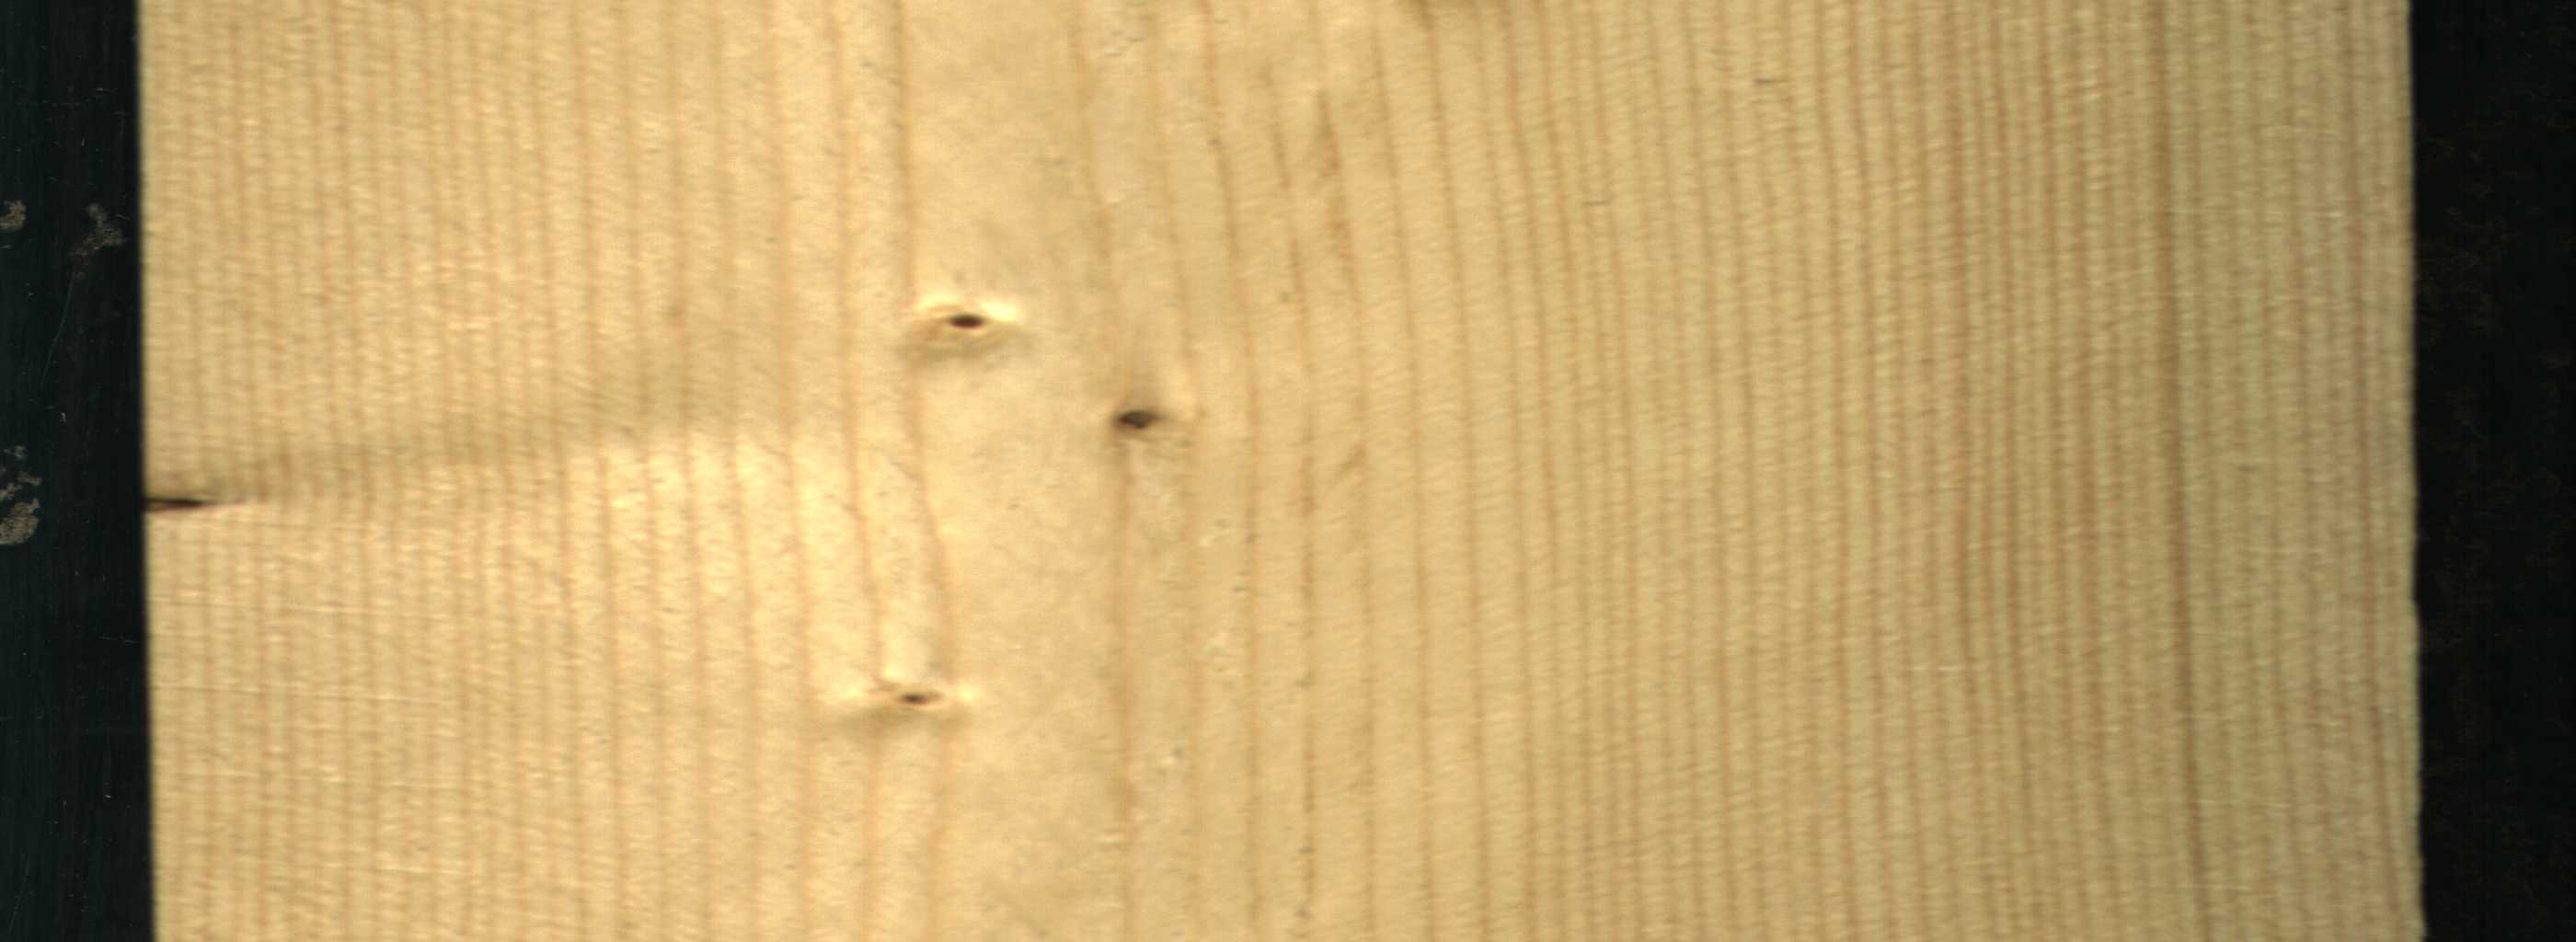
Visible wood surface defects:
Dead_Knot
Live_Knot
Live_Knot
Live_Knot